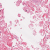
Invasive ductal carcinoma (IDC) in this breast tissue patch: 0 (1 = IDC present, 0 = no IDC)